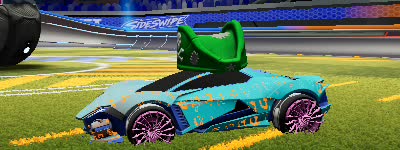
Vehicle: werewolf